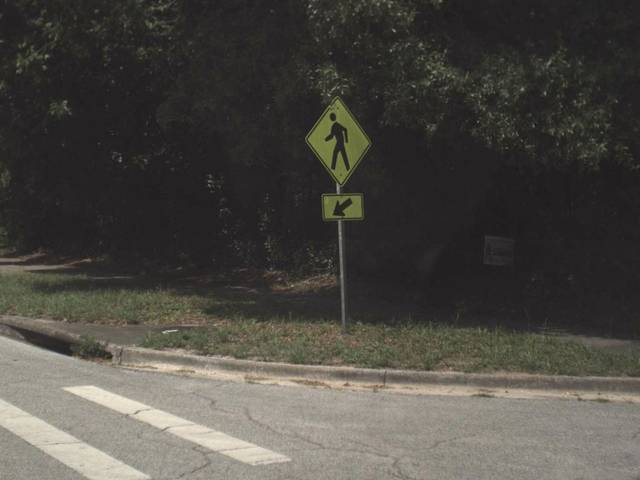
Region: United States
Coordinates: 29.785, -82.494